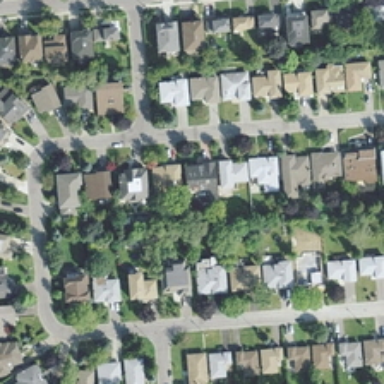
Many buildings and many some green trees are in a dense residential area .